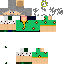
A male human skin with medium skin, wearing brown long hair dressed in a green tshirt and brown pants, featuring a closed mouth.